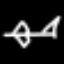
Label: airplane